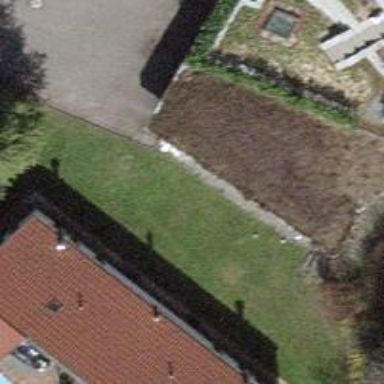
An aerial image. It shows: Garage building.